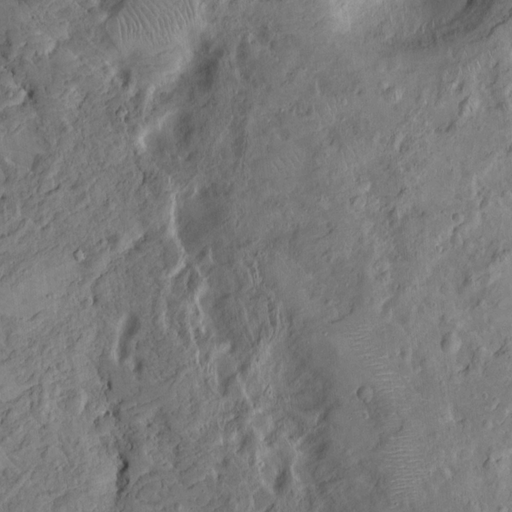
Objects detected: cone